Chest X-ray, PA view. Patient: 53 years old, sex F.
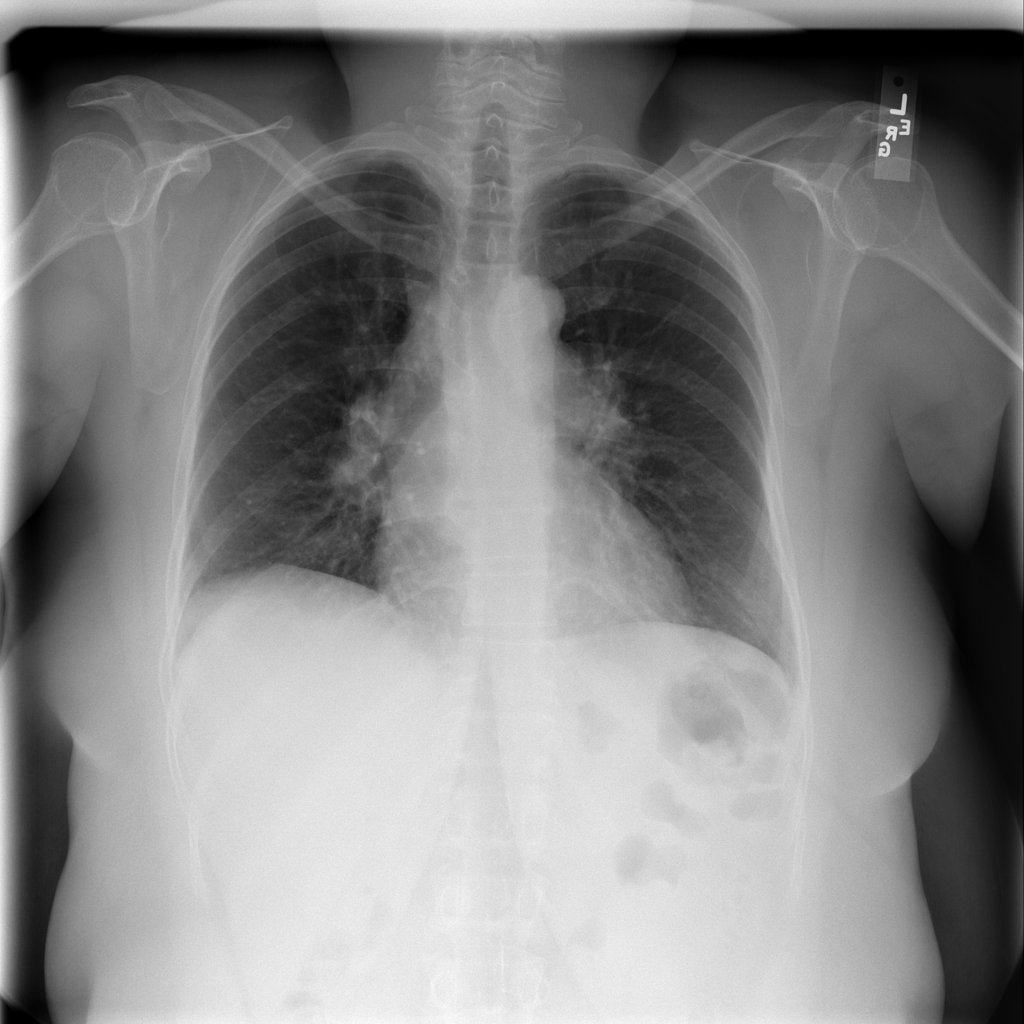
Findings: No Finding